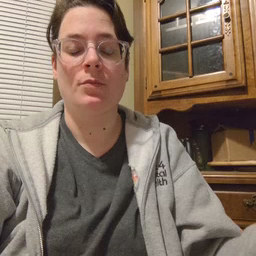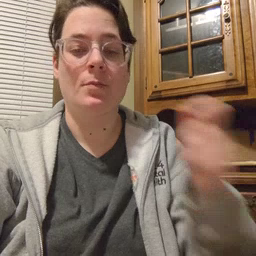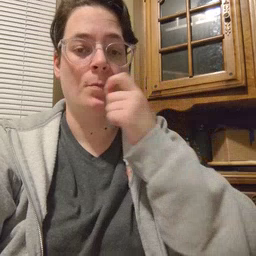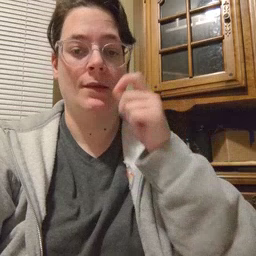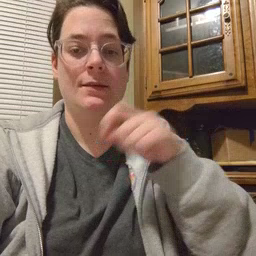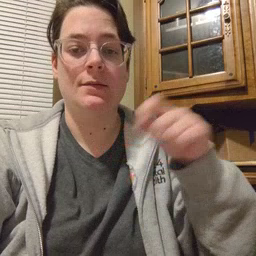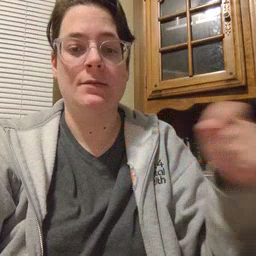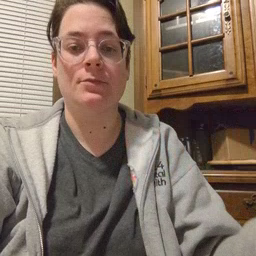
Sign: pencil